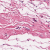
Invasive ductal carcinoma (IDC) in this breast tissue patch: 0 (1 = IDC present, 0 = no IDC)